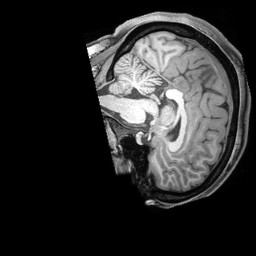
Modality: T1w
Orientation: sagittal
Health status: healthy
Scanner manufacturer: siemens
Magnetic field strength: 3 T
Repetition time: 2.4 s
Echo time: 0.00201 s